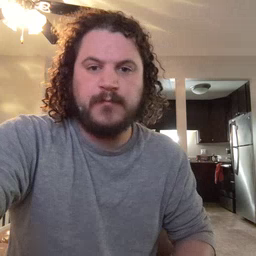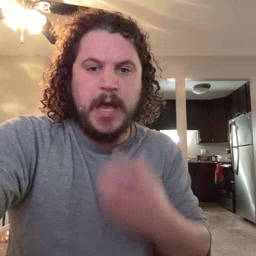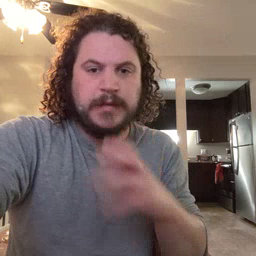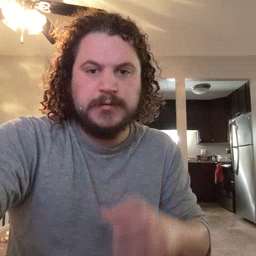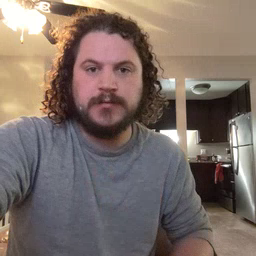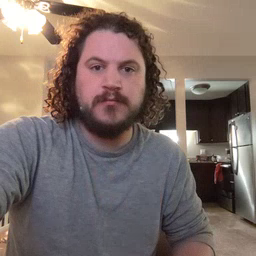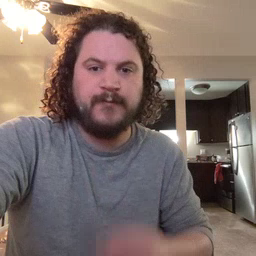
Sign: hot